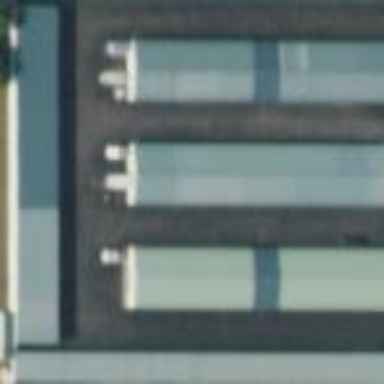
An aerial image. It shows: Building that serves as storage rental shop.